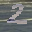
Label: 2